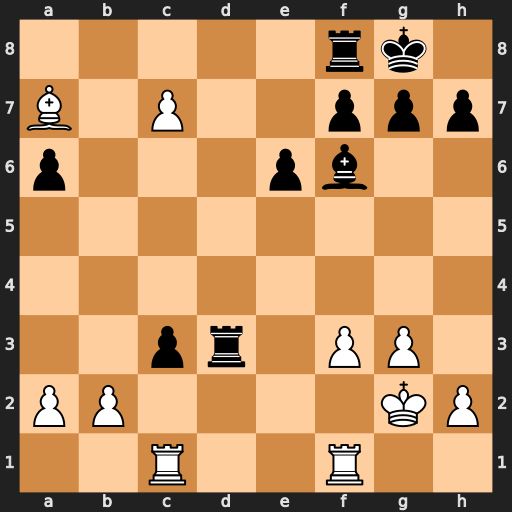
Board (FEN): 5rk1/B1P2ppp/p3pb2/8/8/2pr1PP1/PP4KP/2R2R2
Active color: w
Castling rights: -
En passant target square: -
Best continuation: bxc3 Rc8 Bb6